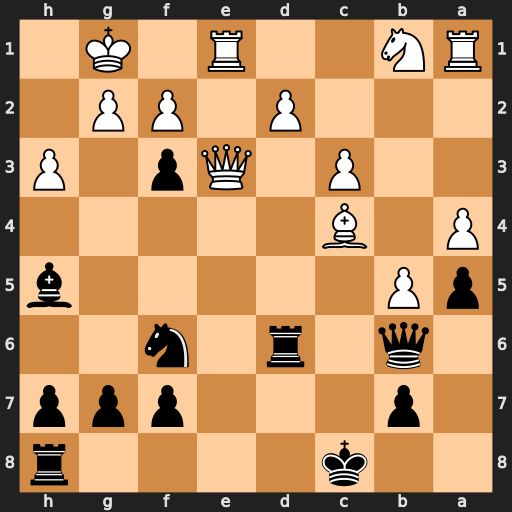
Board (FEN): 2k4r/1p3ppp/1q1r1n2/pP5b/P1B5/2P1Qp1P/3P1PP1/RN2R1K1
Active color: b
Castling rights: -
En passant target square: -
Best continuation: Re8 Qxe8+ Nxe8